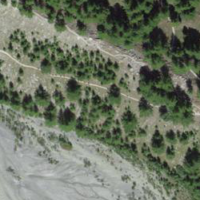
EUNIS habitat code: 48
Species observed at this site:
Spinus spinus
Clinopodium alpinum
Phyteuma betonicifolium